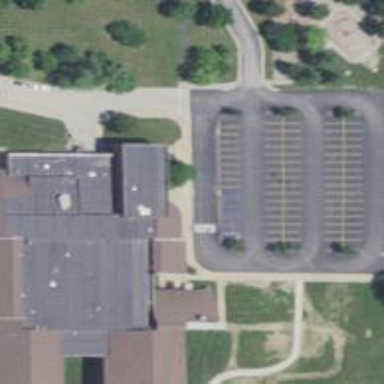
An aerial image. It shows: Parking space.